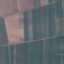
Land use / land cover class: PermanentCrop